Question: In a multi-threaded project, I have come across some unhandled exception:
'''
0xC0000005: access violation at 0x00000000
'''
and the arrow pointed to some line of 'qstring.h'. I don't know which line of my code leads to this violation.
How can I find the location of the access violation in my code ?

Is this the 'call stack' ? I really can't understand this.
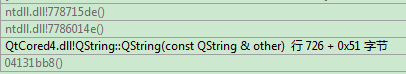
Answer: Go to the Debug menu, Exceptions.
In this dialog, tick the exceptions you want to catch (edit: Access Violation will be in the Win32 section. You can browse the tree structure of exceptions or just click Find to search by name)
Now run your code under the debugger and vs will break whenever an exception is thrown.
Now open the call stack (Debug > Window > Call Stack) to see what functions are causing the problem. You can double click any line in the call stack to jump to the code and look at variable values from that method in the debugger. Search back up the stack until you find the last method in code that the program was executing.
In many cases the problem will be blatantly obvious at this point (e.g. a variable that is null), but it may be state that is set up elsewhere that is passing through that method to cause the crash (e.g. a null in a struct that you are passing through to library calls), in which case you will have to look further afield to find out when and where that null value was set. This may be further up the call stack, or it may be state that was set up a long time before in a completely different method - but finding what your code was doing immediately before the crash will give you a lot of clues about where to look to find the source of the problem.
If you can identify the data value that is causing the access violation, then you may be able to add a conditional breakpoint (e.g. on that memory location changing) so that you can catch the point at which the value is set incorrectly. Another approach is to use accessor methods to set the value so you can breakpoint them and step through the code until you find the call that sets an incorrect value into it. Or you may just have to desk check the code for logic flaws.